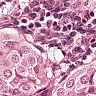
Metastatic tissue present: yes